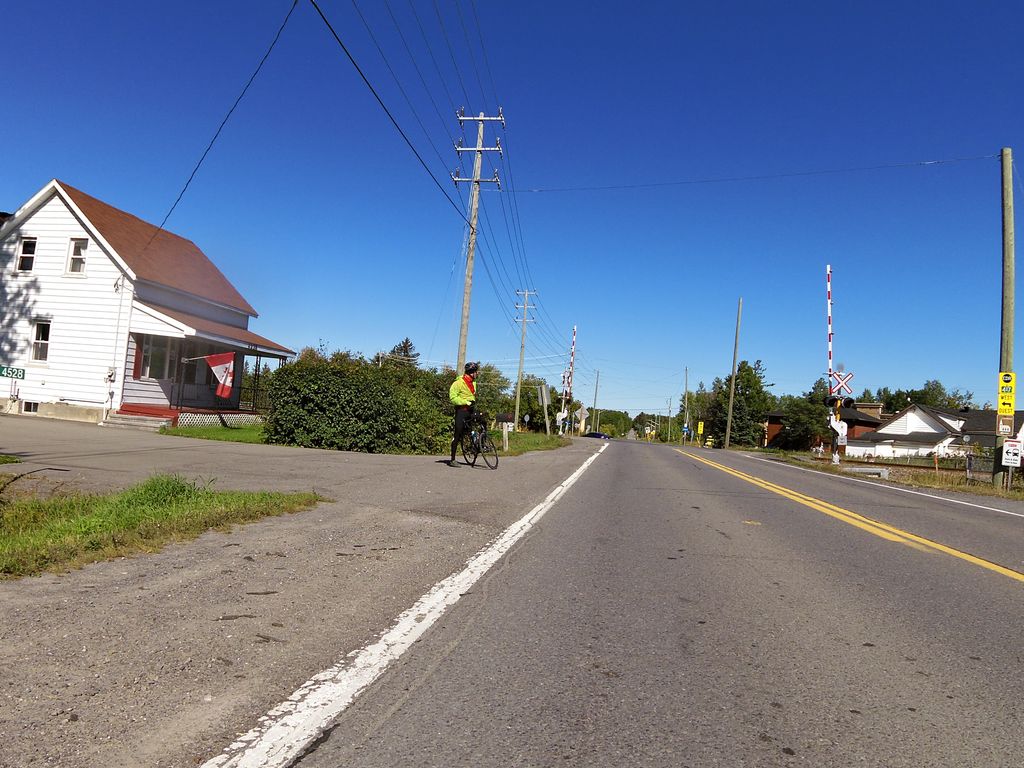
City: ottawa-gatineau